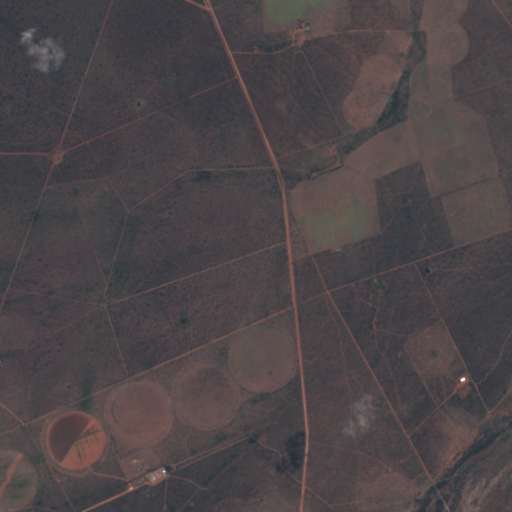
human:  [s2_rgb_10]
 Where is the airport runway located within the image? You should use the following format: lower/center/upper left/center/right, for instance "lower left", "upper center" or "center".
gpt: The airport runway is located in the lower left of the image.
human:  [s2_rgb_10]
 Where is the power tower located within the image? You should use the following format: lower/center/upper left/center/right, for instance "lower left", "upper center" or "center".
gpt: The power tower is located in the lower left of the image.
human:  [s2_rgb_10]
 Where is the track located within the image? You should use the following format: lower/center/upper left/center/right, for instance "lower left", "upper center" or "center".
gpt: There is no track in the image.